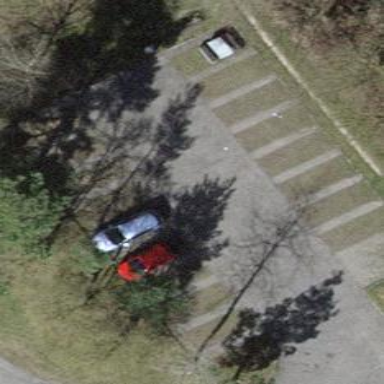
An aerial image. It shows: Parking area.